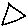
Label: triangle